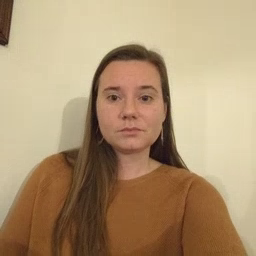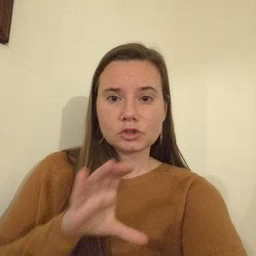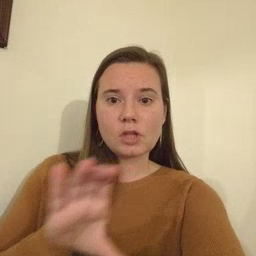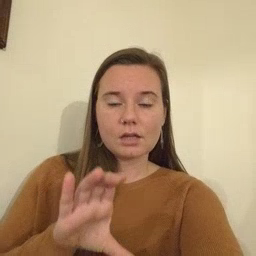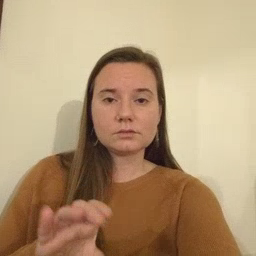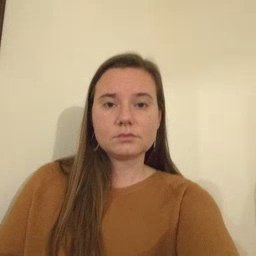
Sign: chocolate